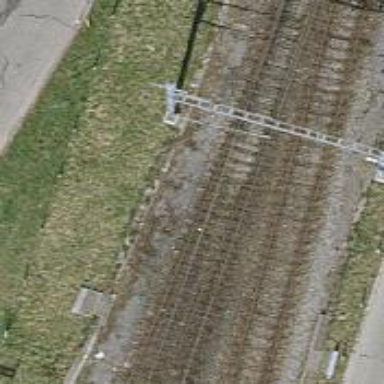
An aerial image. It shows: Rail yard with electrified contact lines for railway operations.